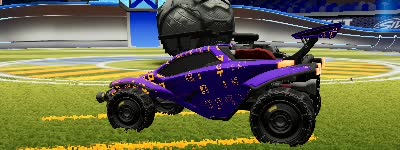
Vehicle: octane